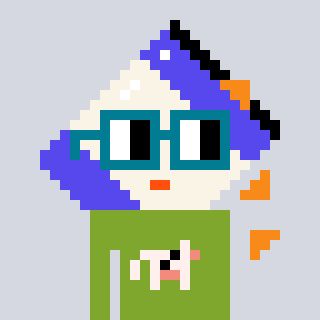
a pixel art character with square dark green glasses, a chips-shaped head and a slimegreen-colored body on a cool background